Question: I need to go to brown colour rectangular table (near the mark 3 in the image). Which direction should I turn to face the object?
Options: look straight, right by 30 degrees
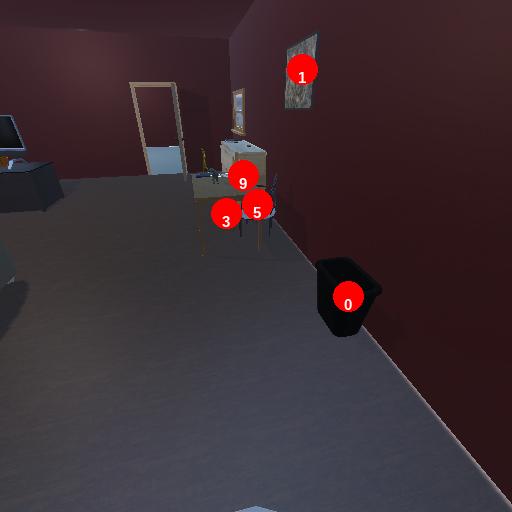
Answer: look straight